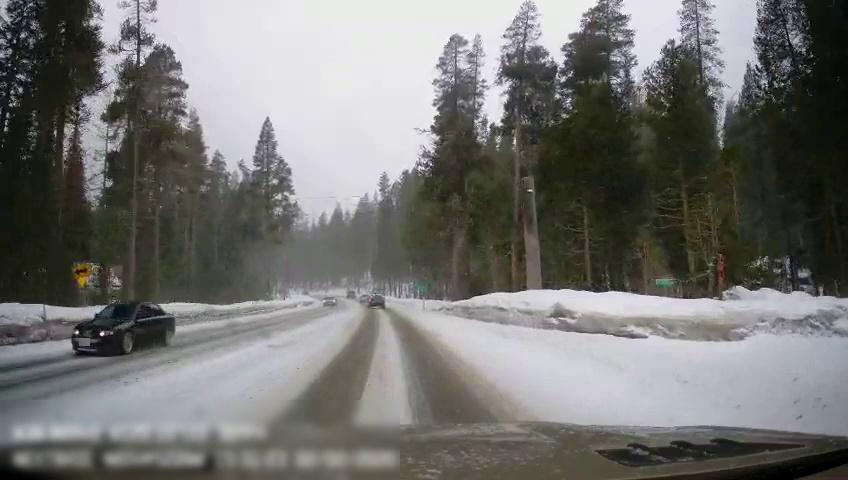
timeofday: Day
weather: Snowy
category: Drivable Space
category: Vehicles | Car
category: Vehicles | Car
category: Vehicles | SUV
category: Vehicles | Car
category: Vehicles | SUV
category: Traffic | Signs
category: Traffic | Signs
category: Traffic | Signs
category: Traffic | Signs